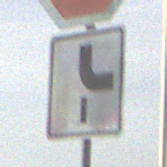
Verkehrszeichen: VerlaufVorfahrtsstrasse10
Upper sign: Stop
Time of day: MorningAfternoon
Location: Outdoor (Suburban)
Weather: PartlyCloudy
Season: NotSpecified
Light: Natural